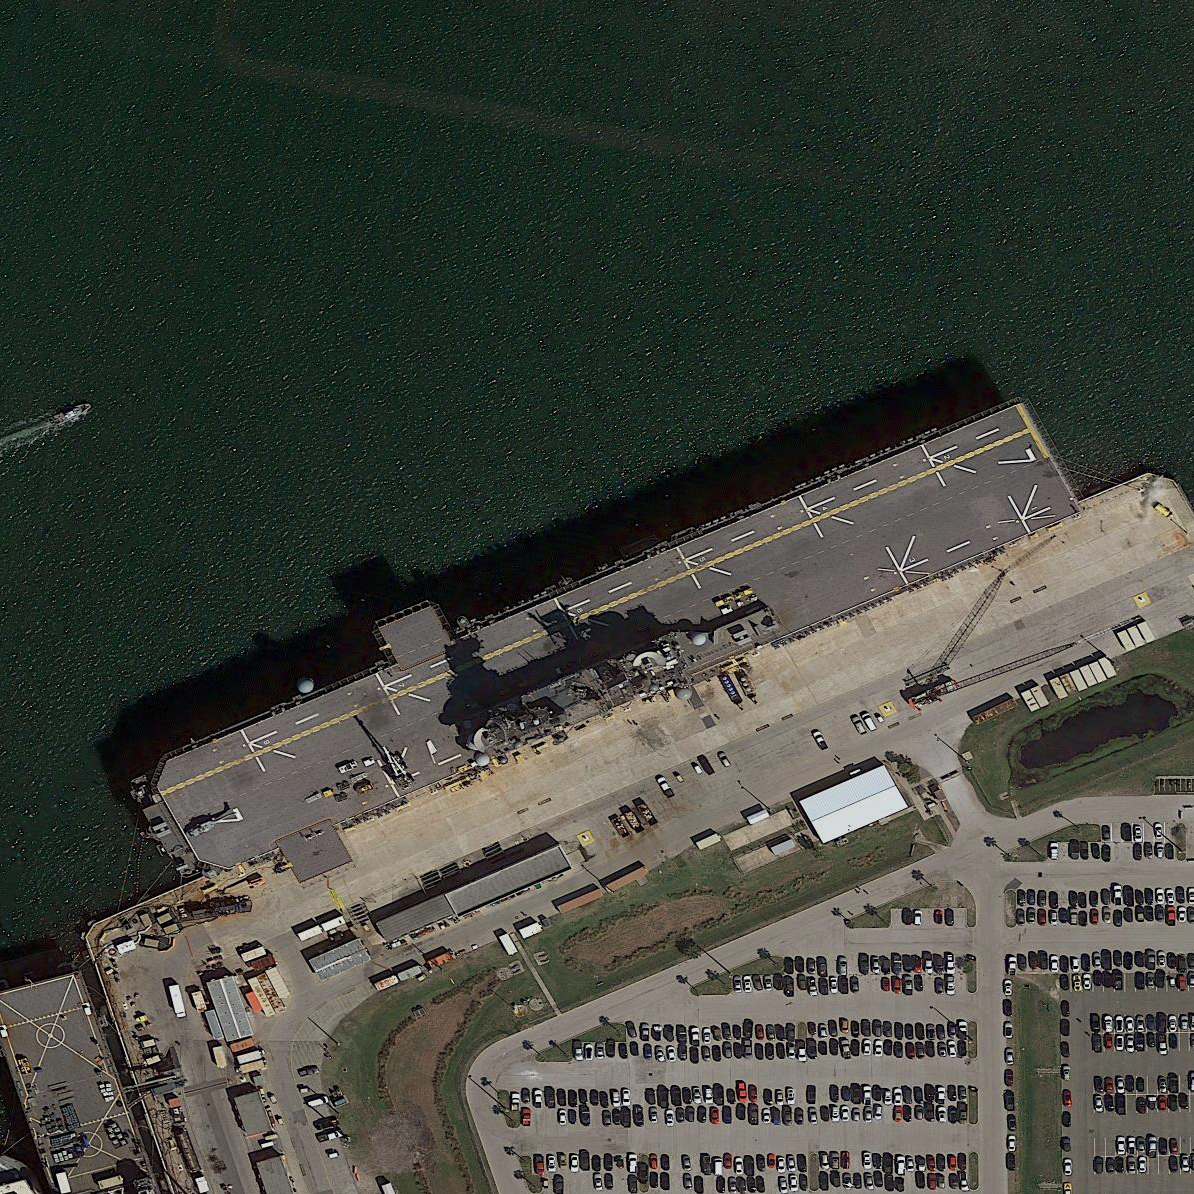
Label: assault